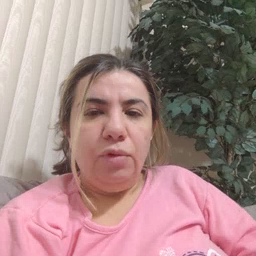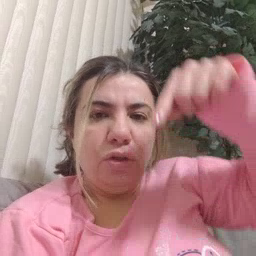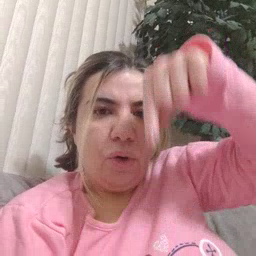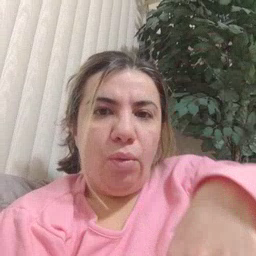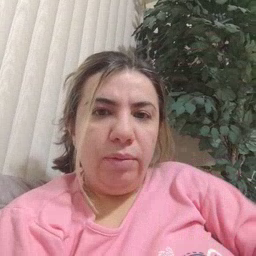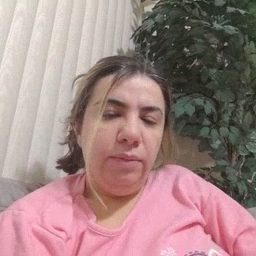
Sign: down